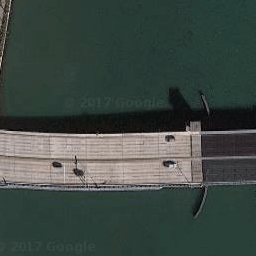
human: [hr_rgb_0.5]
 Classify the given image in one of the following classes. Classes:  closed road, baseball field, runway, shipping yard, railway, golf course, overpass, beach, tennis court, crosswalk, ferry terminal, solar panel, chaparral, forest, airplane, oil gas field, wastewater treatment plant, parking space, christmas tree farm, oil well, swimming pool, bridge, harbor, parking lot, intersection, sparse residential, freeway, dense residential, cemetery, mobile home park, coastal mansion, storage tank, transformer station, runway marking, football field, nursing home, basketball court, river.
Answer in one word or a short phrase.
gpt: bridge